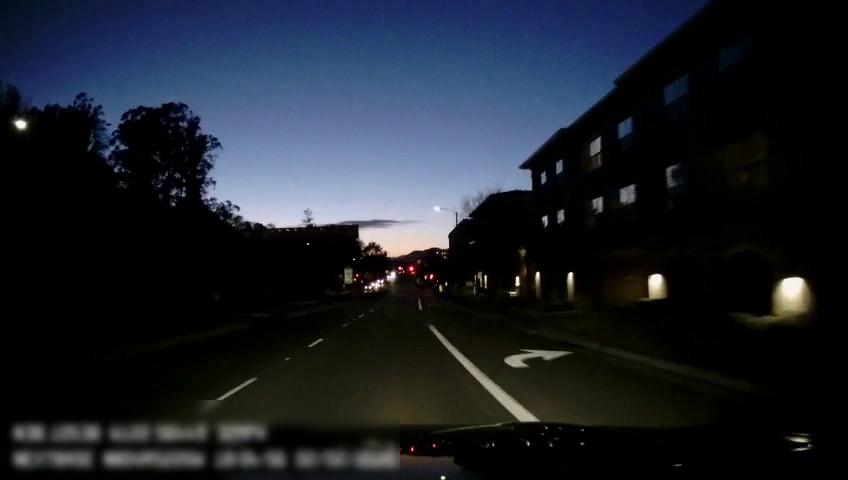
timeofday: Dusk/Dawn/Twilight
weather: Other
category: Drivable Space
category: Lanes | Alternate Lane
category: Lanes | Alternate Lane